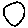
Label: circle